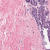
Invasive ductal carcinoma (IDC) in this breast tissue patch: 0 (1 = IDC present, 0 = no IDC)